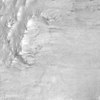
Label: not_dusty